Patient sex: M
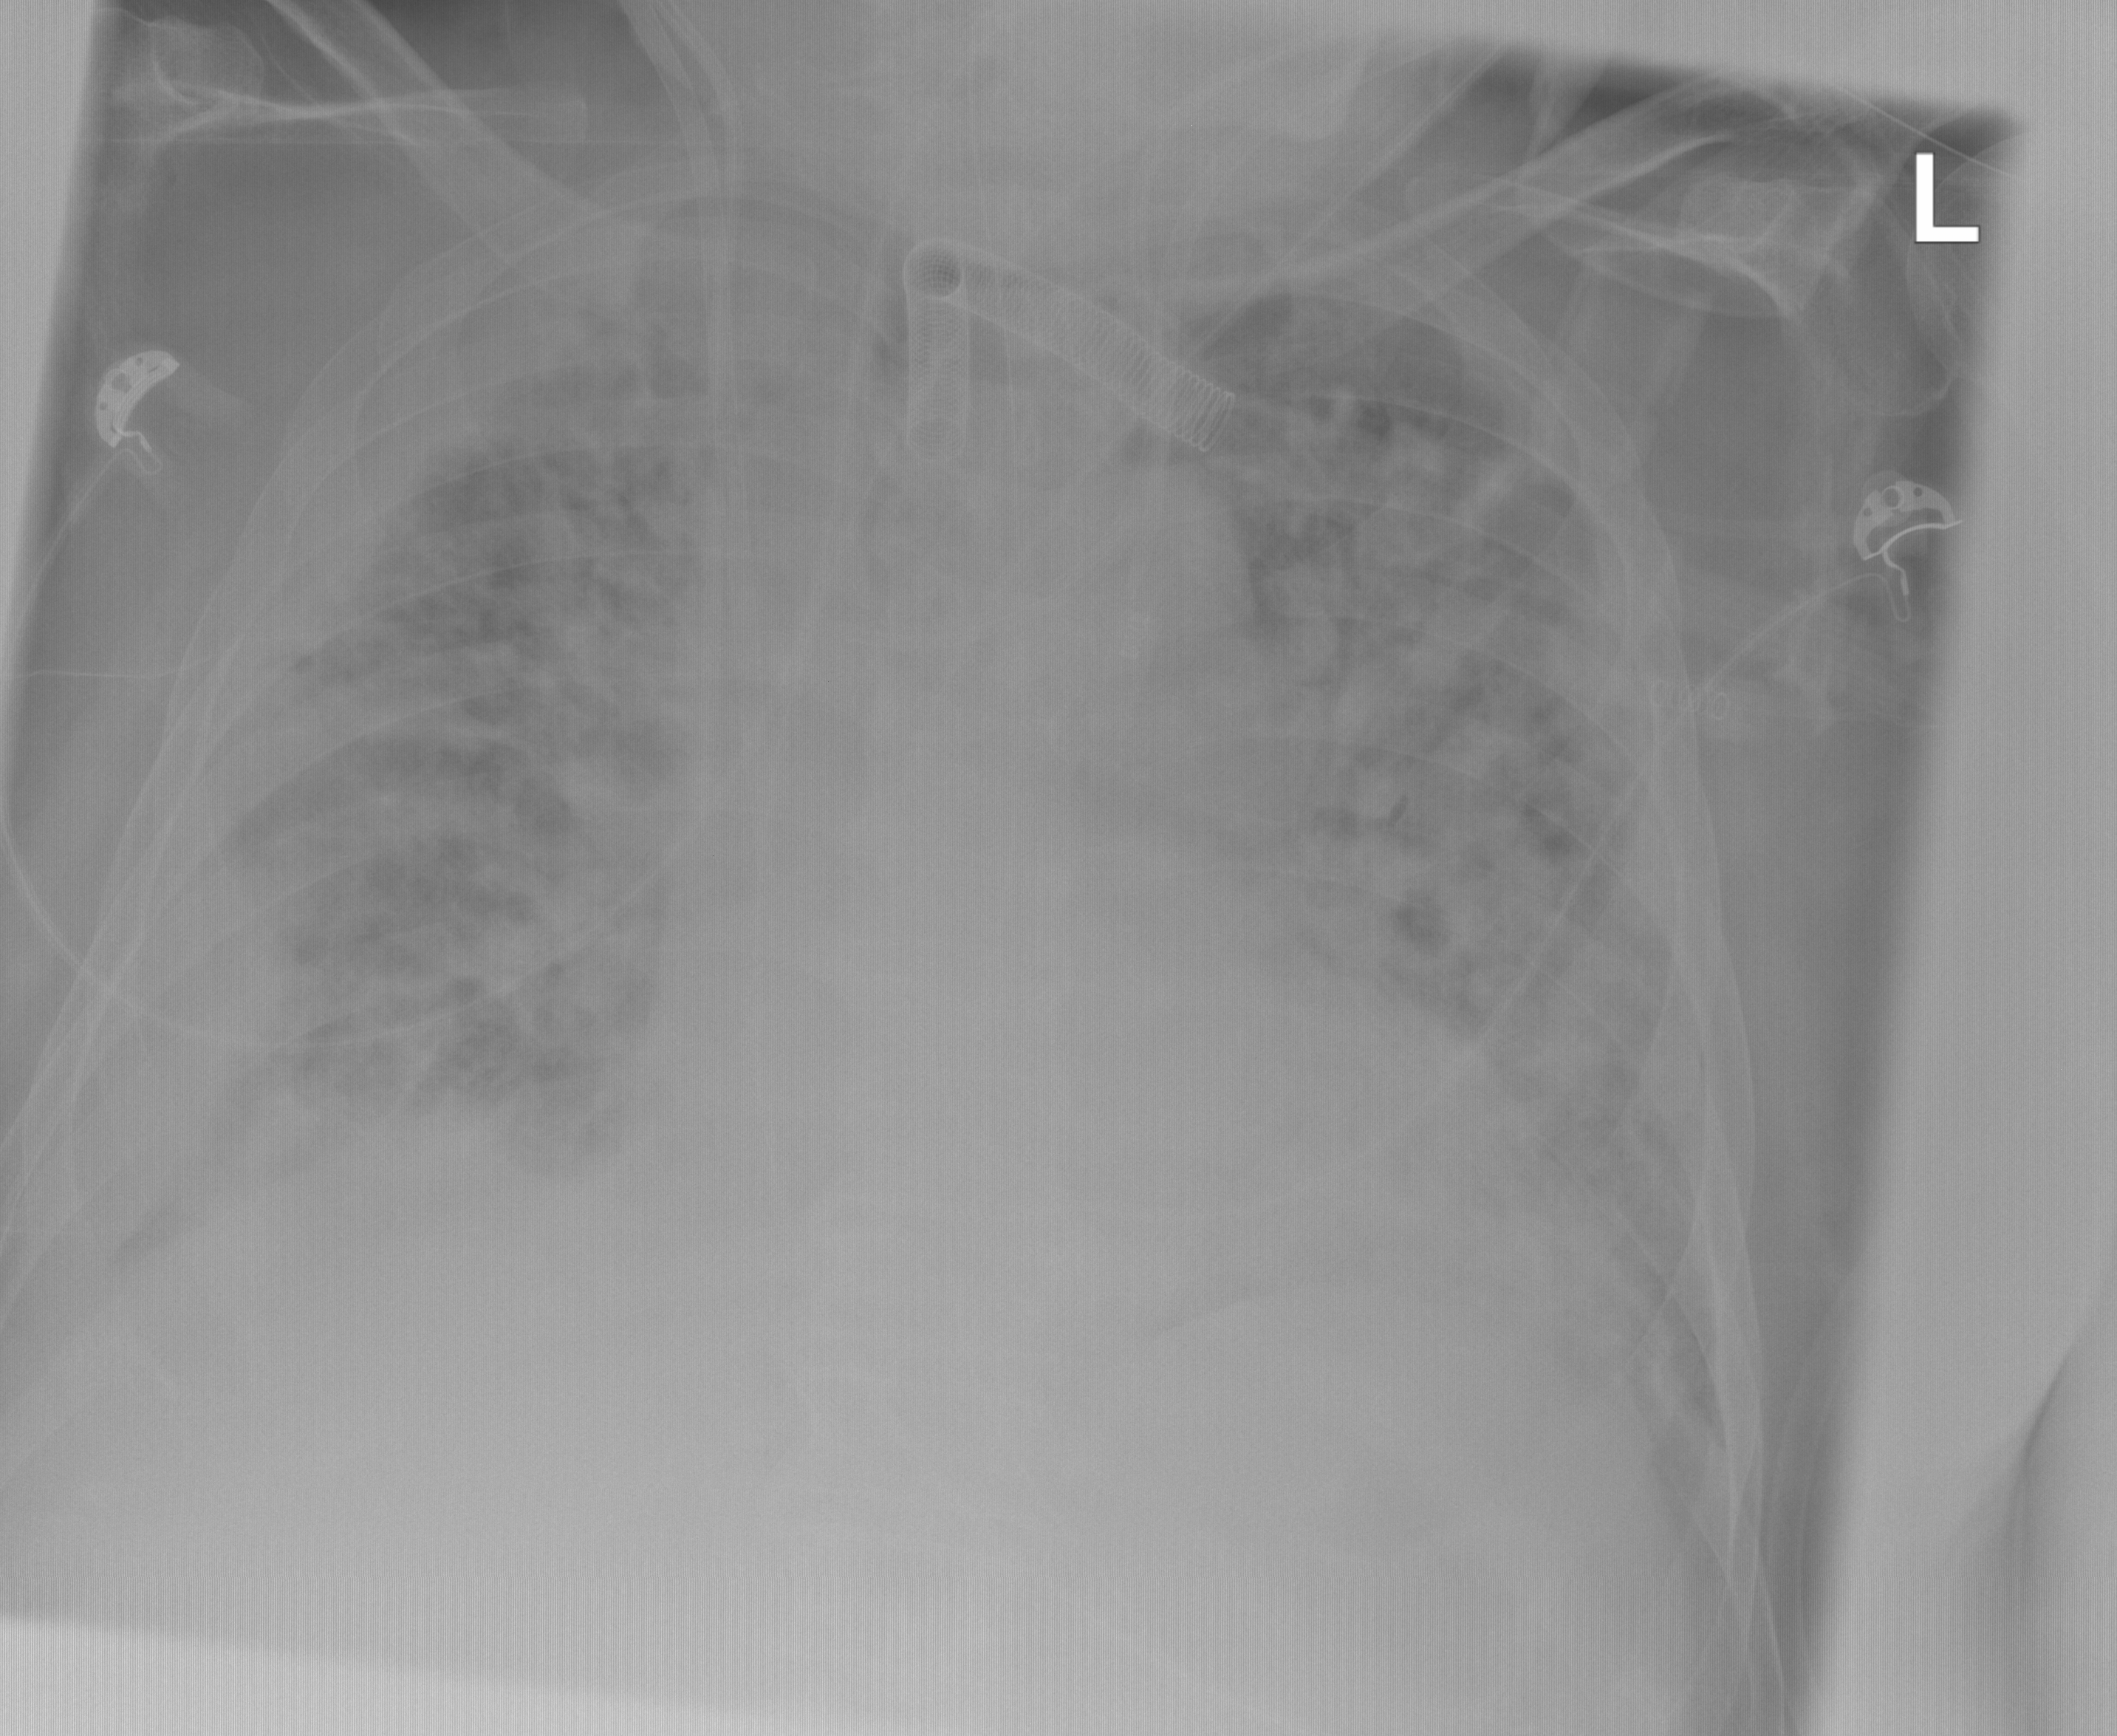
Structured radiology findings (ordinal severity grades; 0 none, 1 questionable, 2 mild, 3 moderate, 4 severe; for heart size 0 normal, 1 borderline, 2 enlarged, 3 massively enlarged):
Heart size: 2
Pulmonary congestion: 3
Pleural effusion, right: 2
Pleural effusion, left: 2
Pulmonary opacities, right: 2
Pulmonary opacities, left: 2
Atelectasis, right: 3
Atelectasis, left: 2